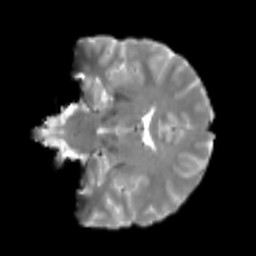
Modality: T2w
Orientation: coronal
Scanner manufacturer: siemens
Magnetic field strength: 3 T
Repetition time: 4 s
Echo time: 0.0594 s